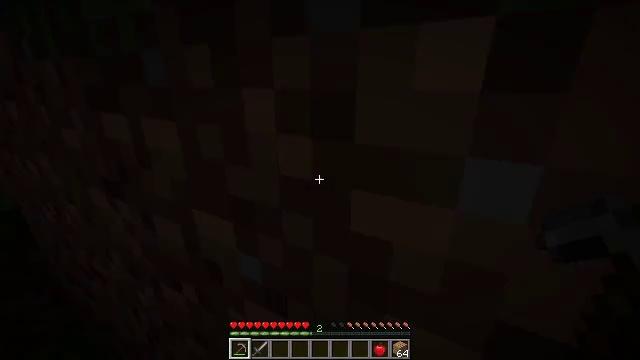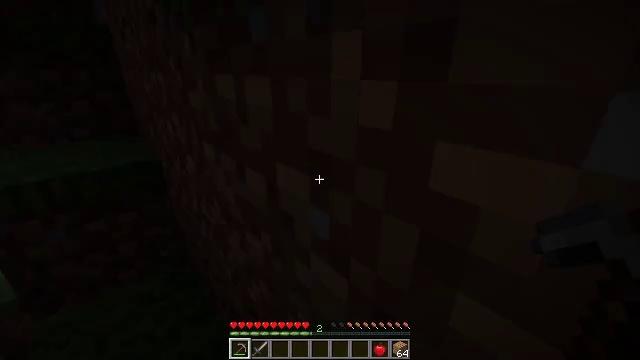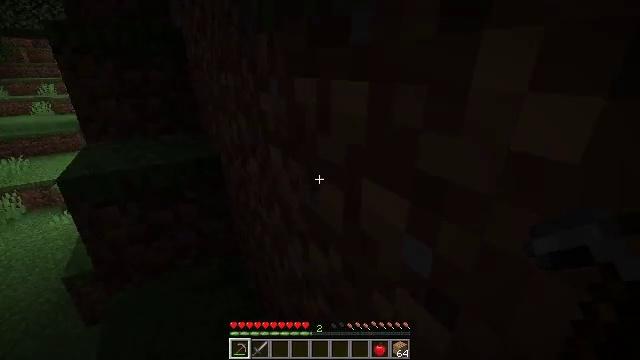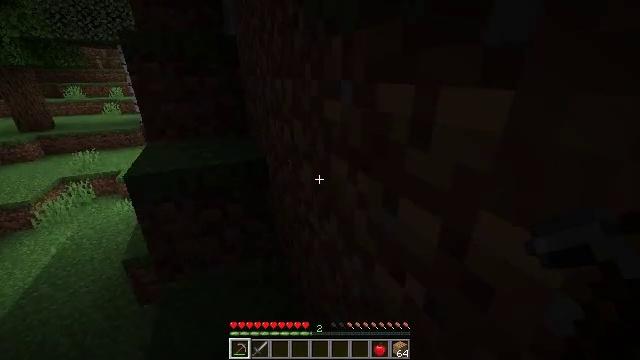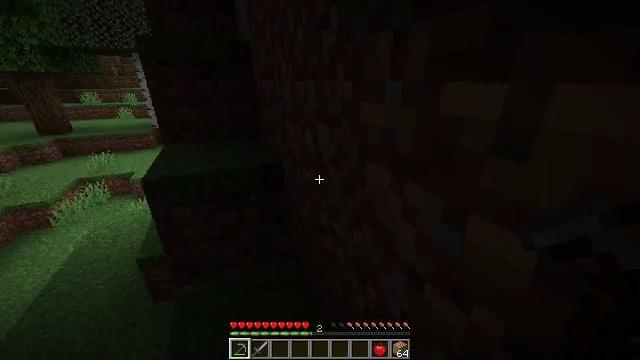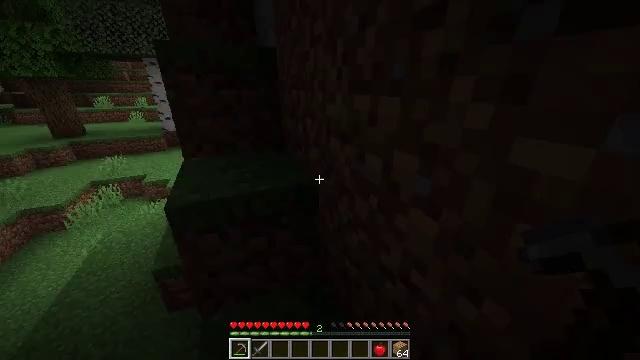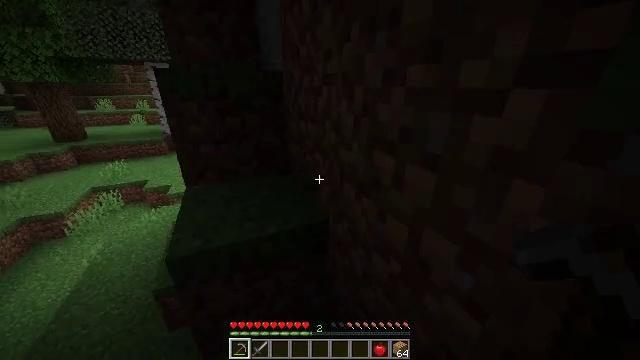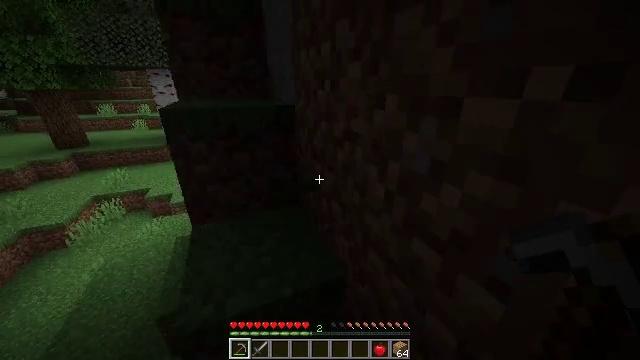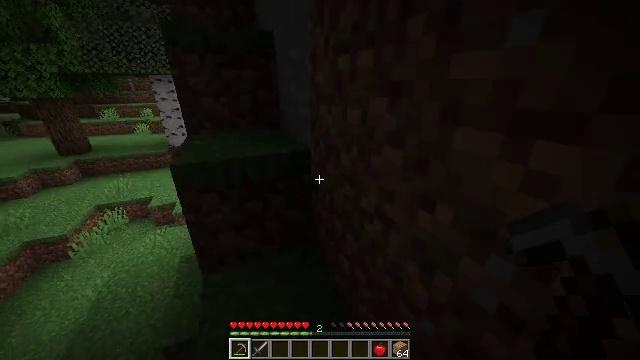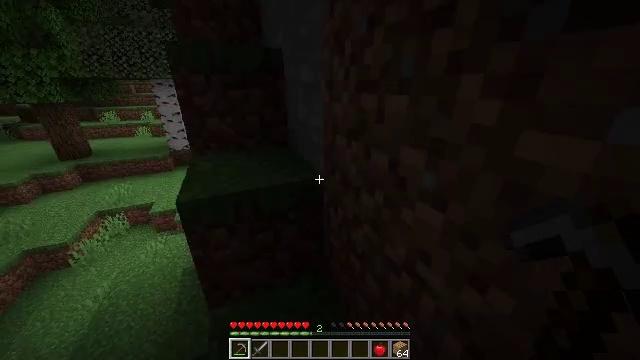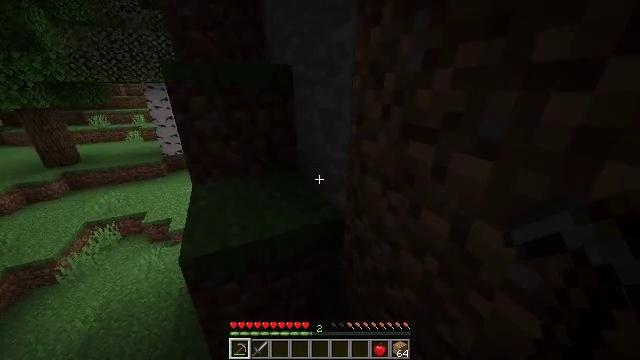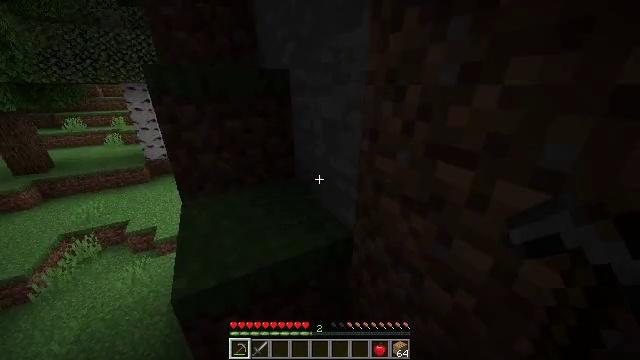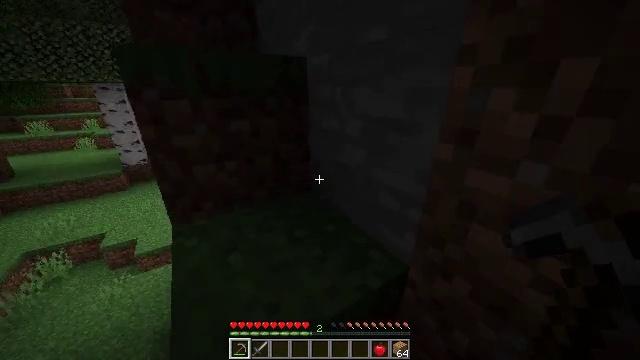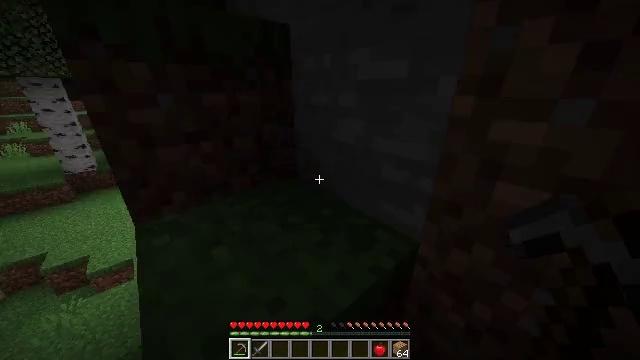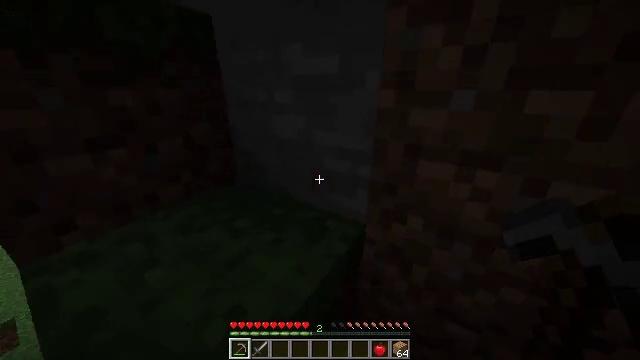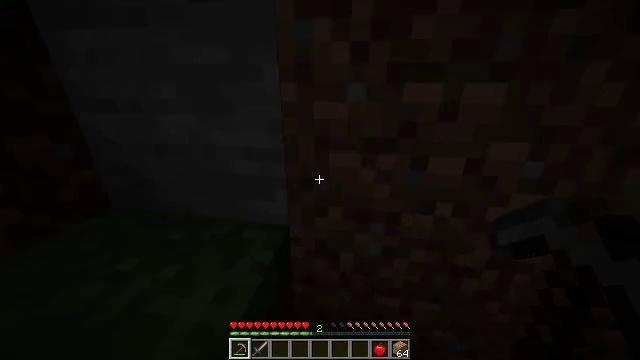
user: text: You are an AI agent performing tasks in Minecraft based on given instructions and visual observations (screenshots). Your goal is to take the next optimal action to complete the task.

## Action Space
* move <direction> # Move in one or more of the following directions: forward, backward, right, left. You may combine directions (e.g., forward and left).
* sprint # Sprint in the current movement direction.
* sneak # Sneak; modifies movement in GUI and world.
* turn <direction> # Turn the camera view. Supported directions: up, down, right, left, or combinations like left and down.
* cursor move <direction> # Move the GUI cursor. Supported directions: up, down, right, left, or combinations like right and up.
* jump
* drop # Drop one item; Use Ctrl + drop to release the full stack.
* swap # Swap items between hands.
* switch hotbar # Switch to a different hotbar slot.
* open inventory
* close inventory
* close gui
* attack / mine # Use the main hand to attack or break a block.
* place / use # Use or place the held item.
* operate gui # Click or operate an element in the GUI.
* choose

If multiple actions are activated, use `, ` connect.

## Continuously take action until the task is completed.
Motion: motion action
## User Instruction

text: Remove oak leaves from branches.
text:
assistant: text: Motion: move forward and move left, sprint, turn left and down
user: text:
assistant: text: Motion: move forward and move left, sprint, turn left
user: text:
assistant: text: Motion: move forward and move left, sprint, turn left
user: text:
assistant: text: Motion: move forward and move left, sprint
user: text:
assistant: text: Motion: move forward and move left, sprint
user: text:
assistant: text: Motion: move forward and move left, sprint, jump
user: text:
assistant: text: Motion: move forward and move left, sprint, jump
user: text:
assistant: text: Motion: move forward and move left, sprint, jump
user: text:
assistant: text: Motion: move forward and move left, sprint, jump
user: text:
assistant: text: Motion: move forward and move left, sprint, turn right, jump
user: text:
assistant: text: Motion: move forward and move left, sprint, turn right
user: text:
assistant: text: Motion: move forward and move left, sprint, turn right
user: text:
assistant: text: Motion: move forward and move left, sprint, turn right
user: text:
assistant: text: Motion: move forward and move left, sprint, turn right
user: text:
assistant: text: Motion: move forward and move left, sprint, turn right
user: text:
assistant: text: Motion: move forward, sprint, turn right
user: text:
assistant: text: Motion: move forward, turn right and up
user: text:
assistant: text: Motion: turn right and up
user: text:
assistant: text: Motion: turn right
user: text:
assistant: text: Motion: turn right
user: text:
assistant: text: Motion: no_op
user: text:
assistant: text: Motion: turn right
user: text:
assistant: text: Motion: turn right
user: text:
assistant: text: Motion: no_op
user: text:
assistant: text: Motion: no_op
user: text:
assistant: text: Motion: no_op
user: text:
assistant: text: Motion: no_op
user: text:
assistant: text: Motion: move forward, sprint, turn left
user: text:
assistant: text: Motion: move forward, sprint, turn left
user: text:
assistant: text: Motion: move forward, sprint, turn left